Current action and preconditions to check: path_clear

Your task: For each precondition in the list above, predict whether it will hold at this action.

Consider the current scene as observed from the mobile robot's camera, and analyze the predicted future states of all dynamic agents (e.g., people, animals, vehicles, or any moving entities) within the NEXT SECOND.

IMPORTANT: Only answer "very likely" if you are absolutely certain—based on strong, clear evidence—that a dynamic agent will violate the precondition in the predicted future state. Do NOT answer "very likely" for unlikely, ambiguous, or low-probability risks.

Ask yourself for each precondition: Is there a high probability, with clear and convincing evidence, that the predicted future states of any dynamic agent will interfere with the predicted future state of the currently executing action within the NEXT SECOND, causing that precondition to fail?

Assess the risk level based on these predictions. Use "likely" or "very likely" if motions create a clear risk of interference.

Use "neutral" or "improbable" if agents are nearby but their predicted paths are clearly diverging or non-conflicting.

Failure Risk Categories: "very improbable", "improbable", "neutral", "likely", "very likely"

Answer Format: Output ONLY the probability_of_failure value from these categories: "very improbable", "improbable", "neutral", "likely", "very likely"

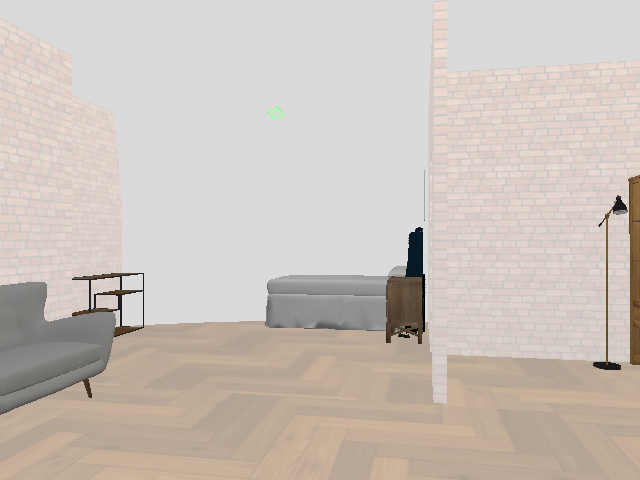

Answer: very improbable